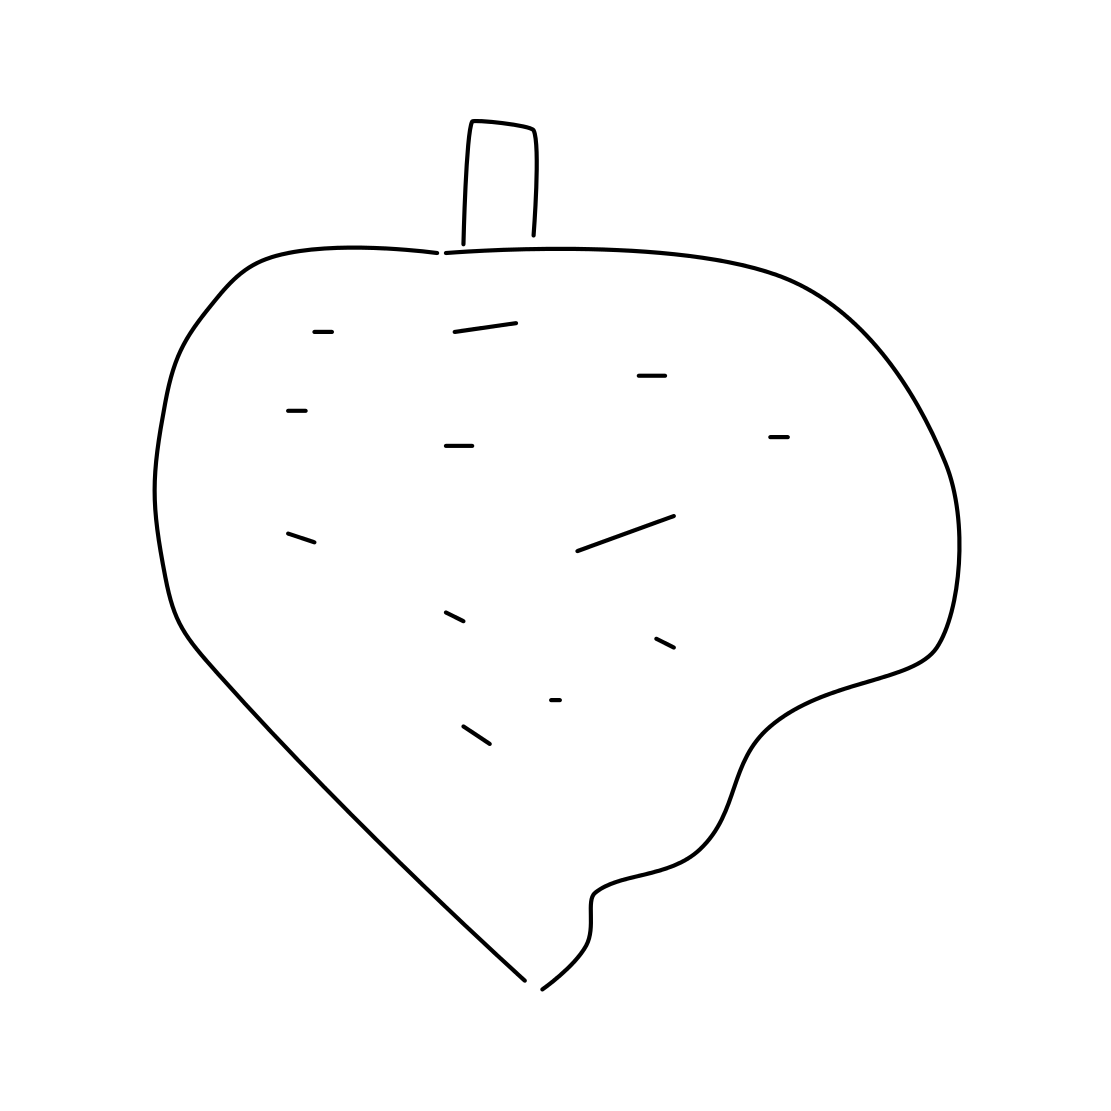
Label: strawberry